Question: Xcode 4 lets you create custom behaviors that are performed from the menu, or are triggered by a keyboard shortcut. One of the actions that can be taken is the execution of an application or shell script.

What variables or arguments are passed to the script that it can make use of?
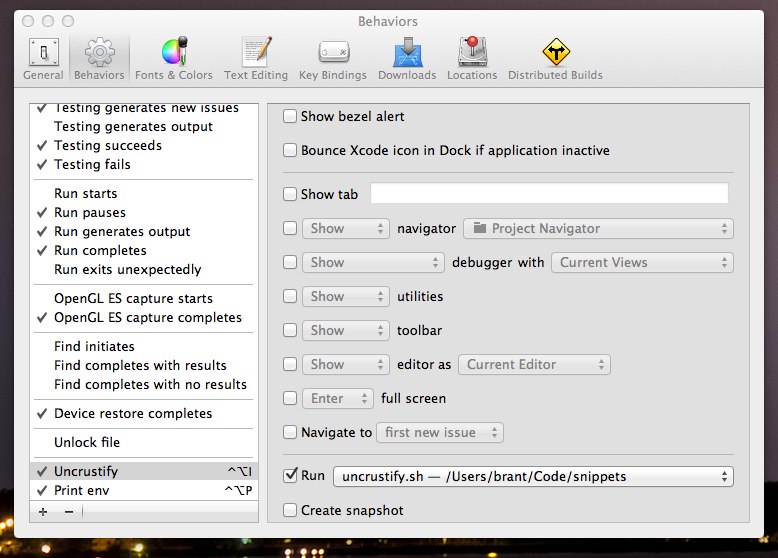
Answer: The environment may be context specific (depending on what is selected in Xcode), but this will show the environment variables available in a given context:
Make a script file containing
'''
#!/bin/sh
env | sort > ~/Xcode_behaviors.out
'''
Don't forget to make the script executable.
Then create a new Xcode Behavior that calls the script file. The output file contains the environment variables that are available. See them with:
'''
cat ~/Xcode_behaviors.out
'''